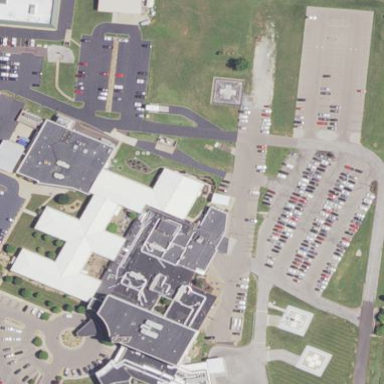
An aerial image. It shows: Healthcare facility identified as hospital.